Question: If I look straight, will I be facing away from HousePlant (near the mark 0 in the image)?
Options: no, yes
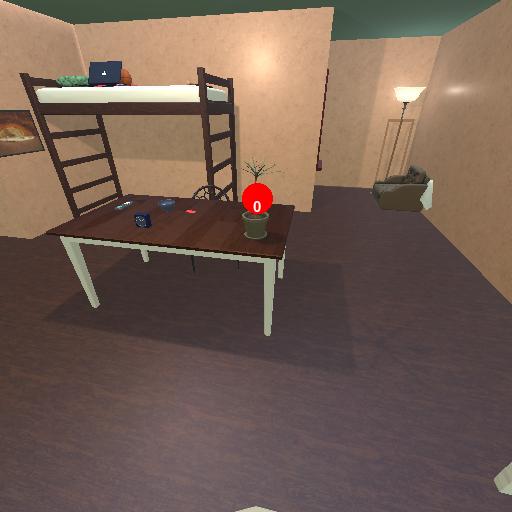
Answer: no